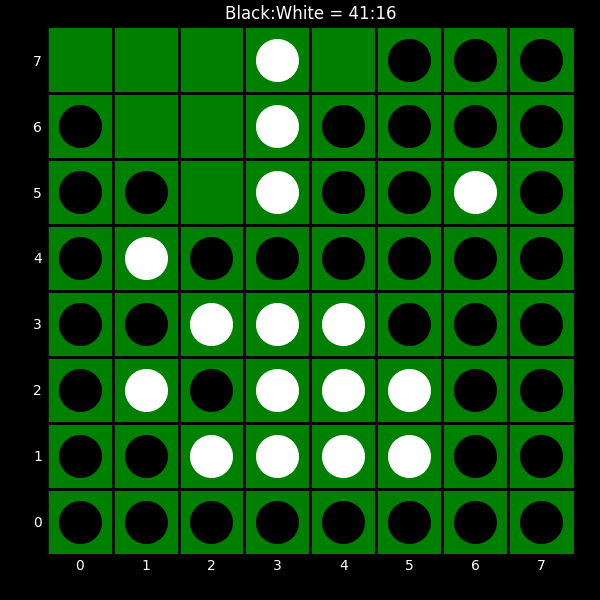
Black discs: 41
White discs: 16